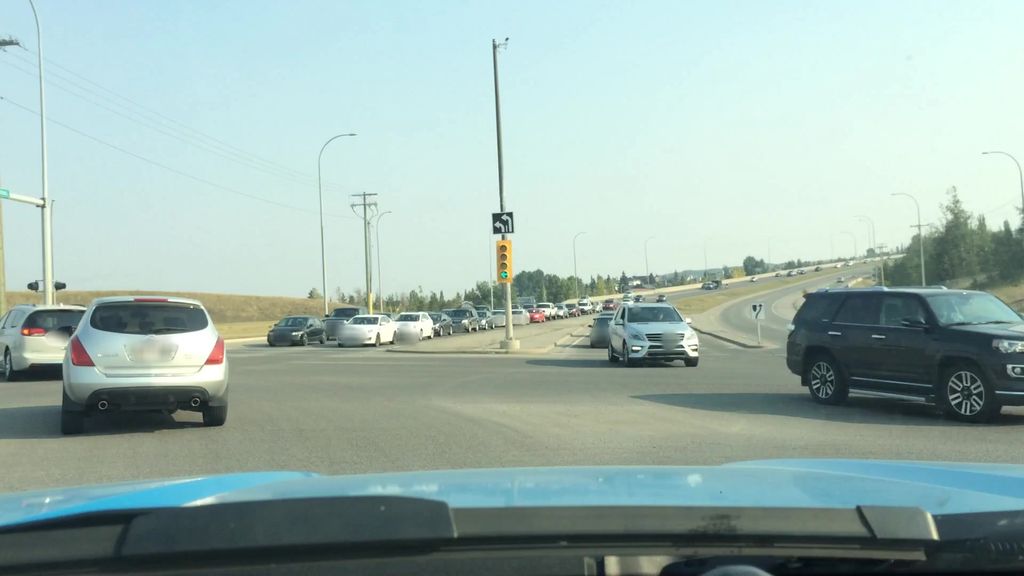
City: calgary